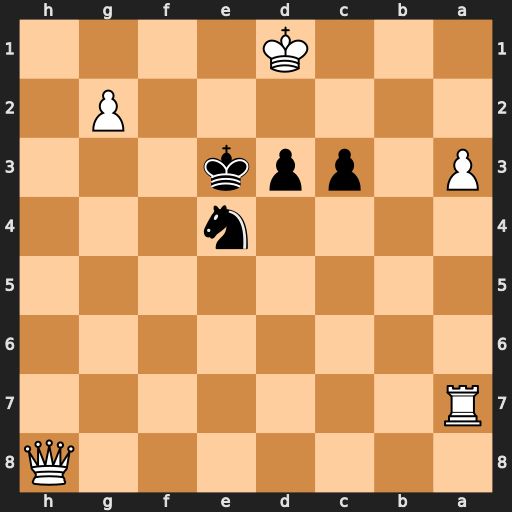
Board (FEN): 7Q/R7/8/8/4n3/P1ppk3/6P1/3K4
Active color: b
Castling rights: -
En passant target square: -
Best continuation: Nf2+ Kc1 d2+ Kc2 d1=Q+ Kxc3 Qa1+